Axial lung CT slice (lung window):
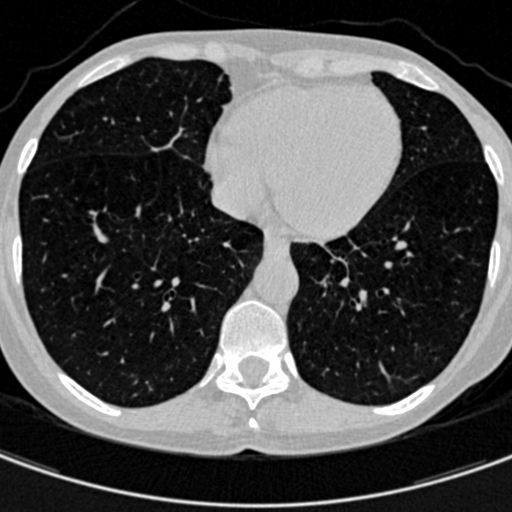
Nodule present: no